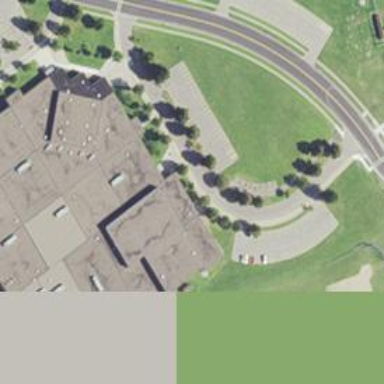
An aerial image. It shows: School.